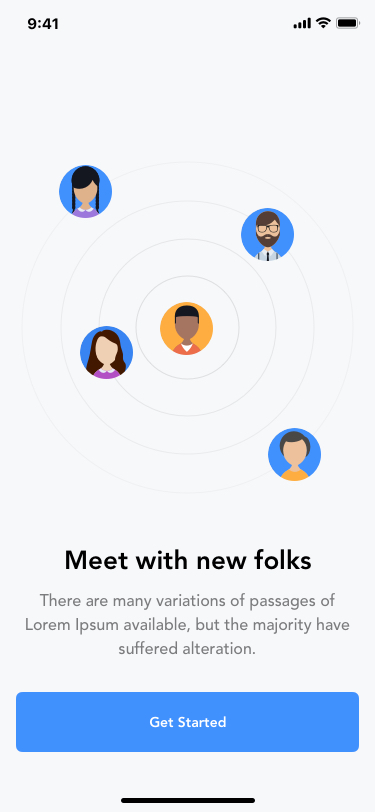
Text in this UI design:
Meet with new folks
There are many variations of passages of Lorem Ipsum available, but the majority have suffered alteration.